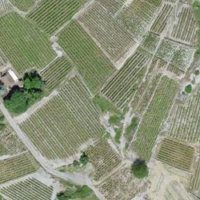
EUNIS habitat code: 40
Species observed at this site:
Humulus lupulus